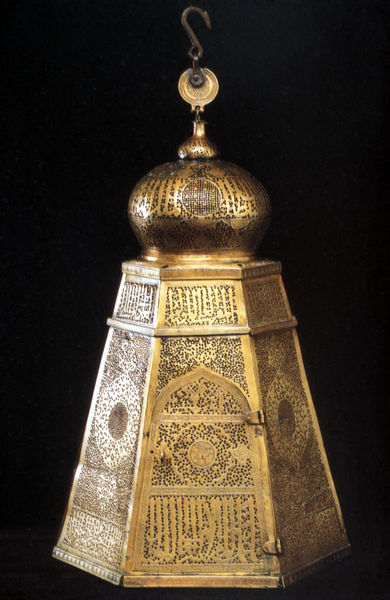
Titel: Lampe aus Ägypten
Standort: Kopenhagen
Institution: David Collection
Schlagwörter: weiß, braun, grau, lampe, laterne, licht, ohrring, schwarz, tür, zeichen, muster, ornament, zylinder, alt, silber, felder, gold, leuchte, zilinder, kreis, rund, turm, oktagon, schrift, bogen, zuschauer, gewicht, schwer, flächen, rand, rad, kuppel, glanz, floral, ornamente, starr, verzierung, streifen, metall, bronze, schriftzeichen, foto, fotografie, photographie, punkte, schimmer, eisen, deckel, gefäß, messing, hacken, haken, hängen, dose, eckig, moschee, orient, orientalisch, kegel, geld, hall, symmetrisch, form, scheibe, halbmond, kupfer, text, schriften, kugel, gebet, gravur, löcher, photo, ornamental, scharniere, knauf, arabisch, glocke, hubi, anhänger, tischglocke, scharnier, pyramide, filigran, sechs, ornamentik, guss, indien, gegenstand, punziert, kanten, ziseliert, gehämmert, geschweißt, schrein, kästchen, arabien, islam, behälter, arabesk, verzierungen, ränder, schaniere, rosetten, achteck, oreintalisch, sechseck, punze, türchen, polygon, sechseckig, seckseck, synagoge, kalligraphie, ampel, relie, maurisch, terror, prisma, prismatisch, osmane, islamisch, riegel, ziselierung, koran, graviert, klöppel, aufhänger, decle, fornamente, gestreutes licht, hexagon, messglocke, stanzen, gloche, vieleck, kyrilisch, aken, ziselierungen, kugelkopf, metaa, halken